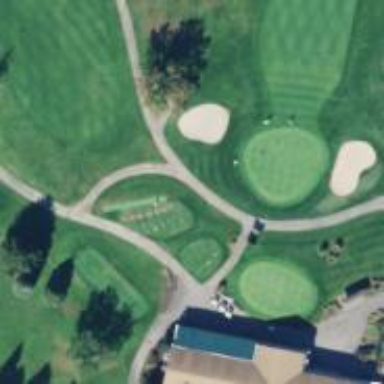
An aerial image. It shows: Path for both roads and golfers.